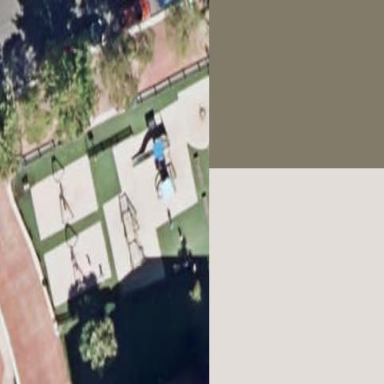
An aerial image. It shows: Playground area for leisure activities on the land.